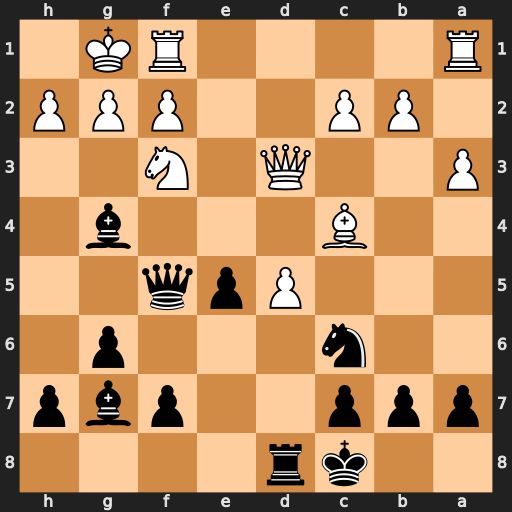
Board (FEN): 2kr4/ppp2pbp/2n3p1/3Ppq2/2B3b1/P2Q1N2/1PP2PPP/R4RK1
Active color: b
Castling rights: -
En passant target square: -
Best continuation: e4 Qb3 Na5